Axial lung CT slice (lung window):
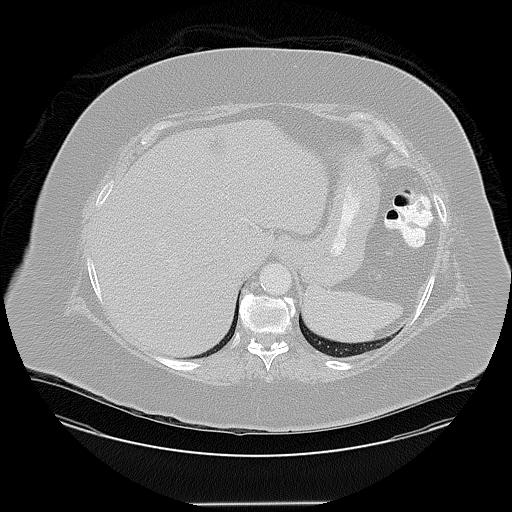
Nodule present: no